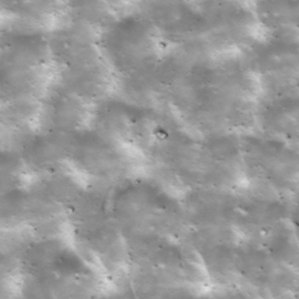
Label: non_frost